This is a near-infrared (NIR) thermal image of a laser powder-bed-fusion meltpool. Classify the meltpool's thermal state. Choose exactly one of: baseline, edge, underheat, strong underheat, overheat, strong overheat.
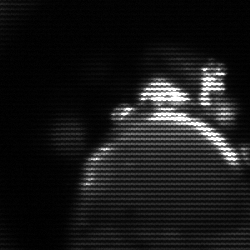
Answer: edge